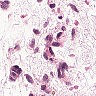
Metastatic tissue present: no